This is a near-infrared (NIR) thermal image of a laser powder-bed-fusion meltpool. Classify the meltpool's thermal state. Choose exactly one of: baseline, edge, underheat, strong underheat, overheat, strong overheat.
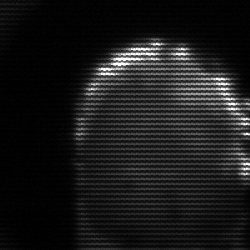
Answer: baseline